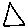
Label: triangle